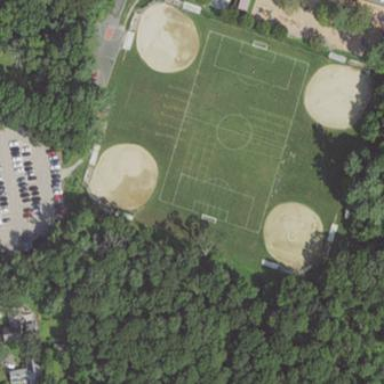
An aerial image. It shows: Baseball pitch for leisure land.